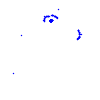
Particle: proton